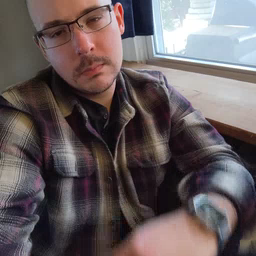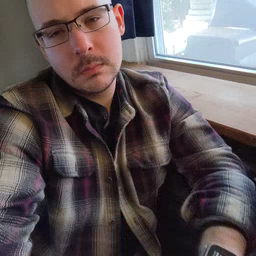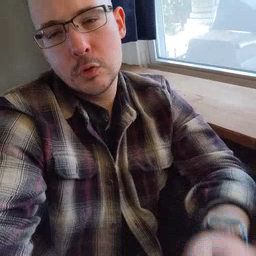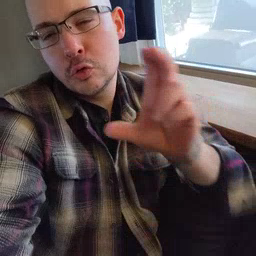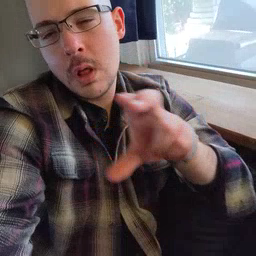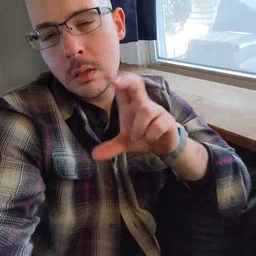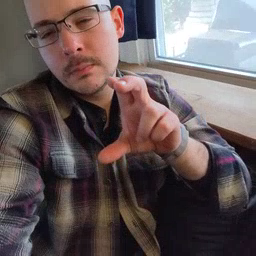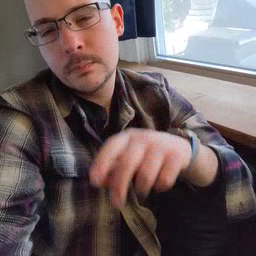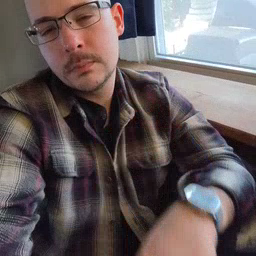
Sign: chocolate